Field crop: tomato
Growth stage: 1
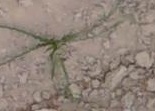
Species: cyperus